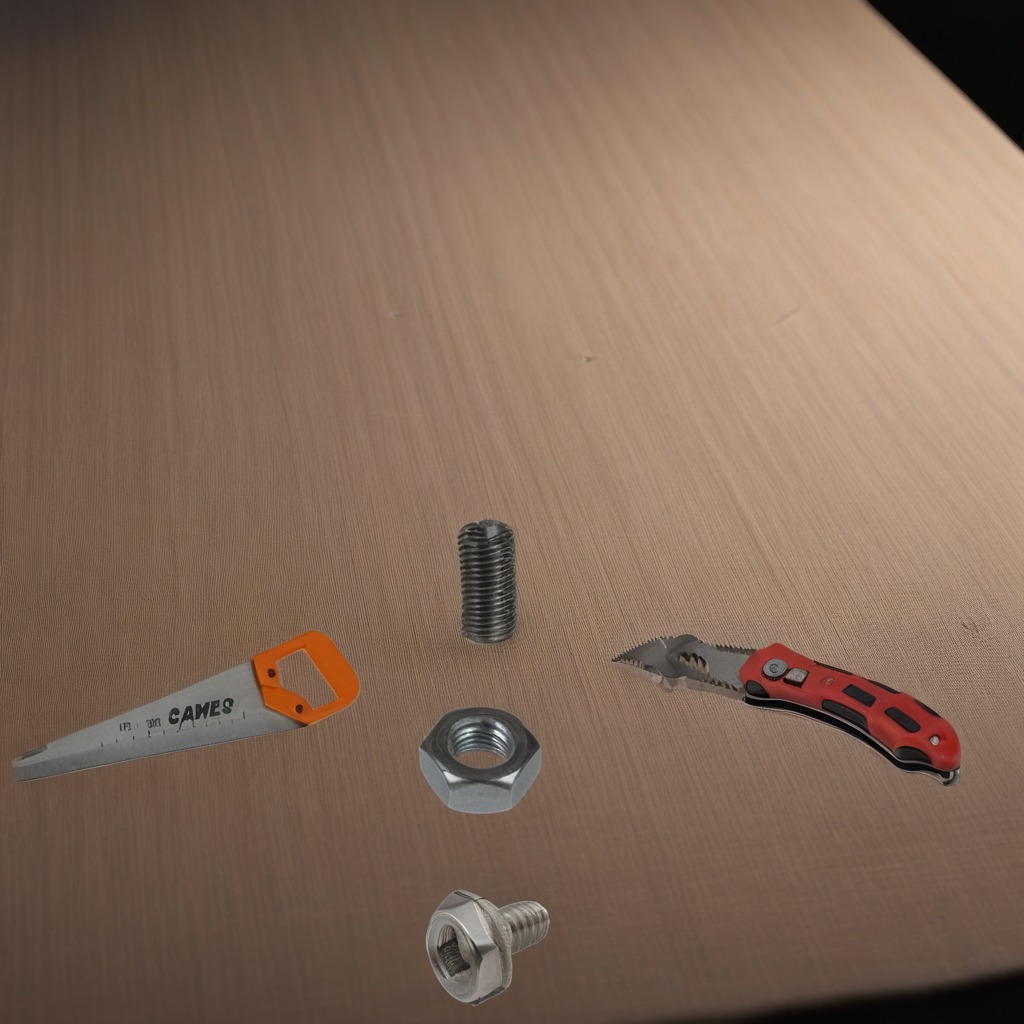
A utility knife, a metal machine screw, a coiled metal spring, a handheld metal saw, and a metal nut are lying on the wooden table.